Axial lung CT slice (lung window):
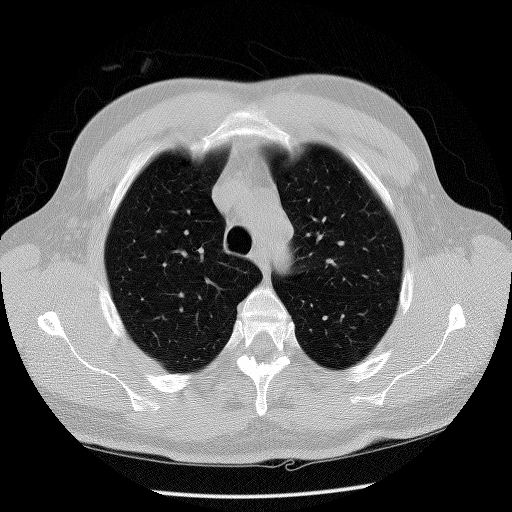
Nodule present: no